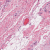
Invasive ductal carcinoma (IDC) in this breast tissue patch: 0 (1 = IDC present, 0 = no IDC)